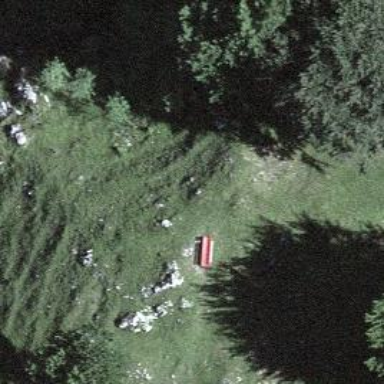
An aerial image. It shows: Red bench.